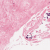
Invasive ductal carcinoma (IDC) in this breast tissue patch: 0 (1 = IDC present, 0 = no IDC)